Interaction volume radius: 10 \u00c5
Interaction volume height: 15 \u00c5
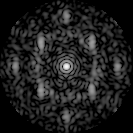
Disorder parameter: 0.5736